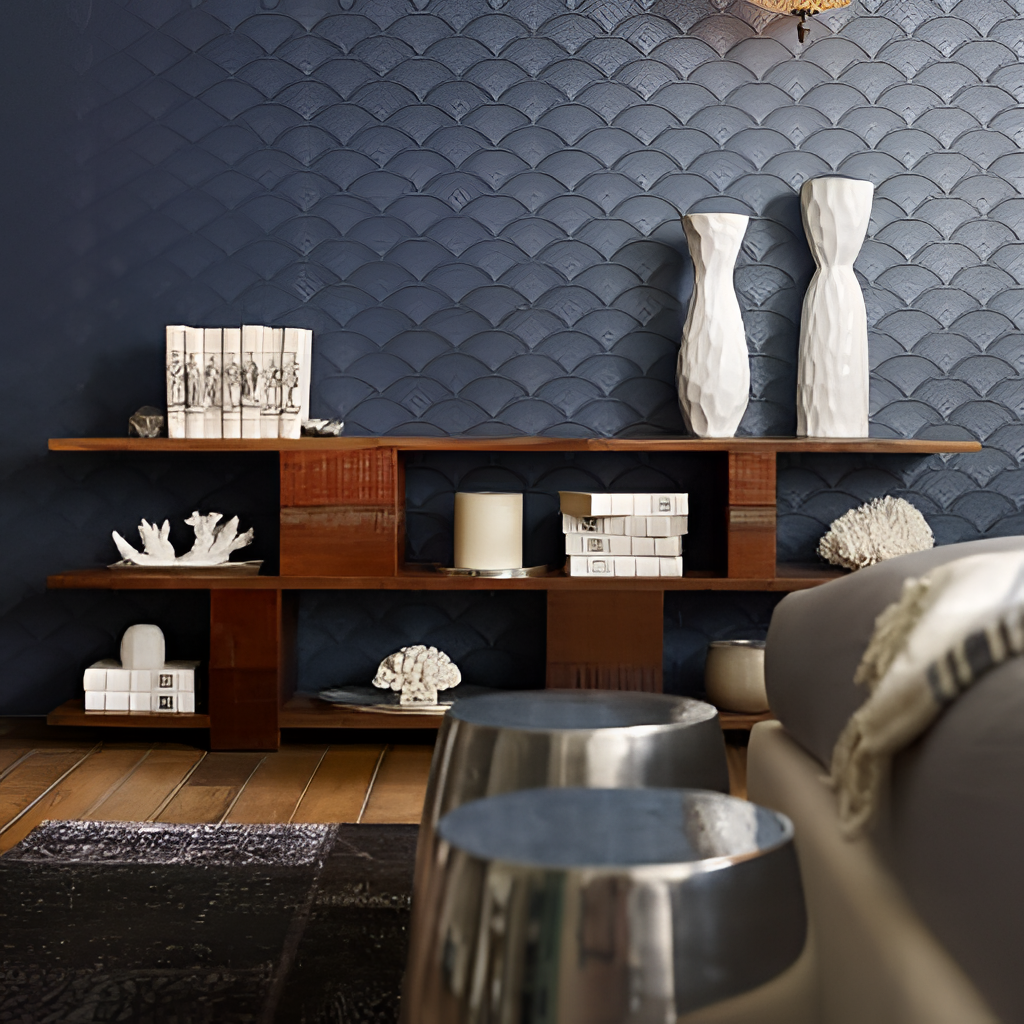
living room, brown wood shelf, contemporary, paint wallpaper, with scale pattern pattern, brown wood flooring, with plank pattern